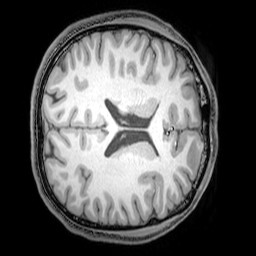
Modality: T1w
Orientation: axial
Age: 25
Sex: male
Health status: healthy
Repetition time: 0.081 s
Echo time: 0.037 s